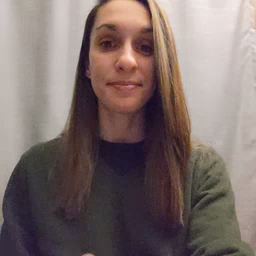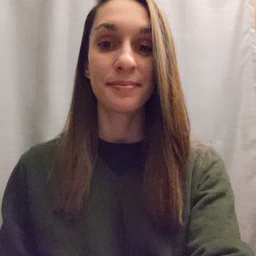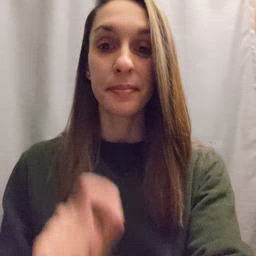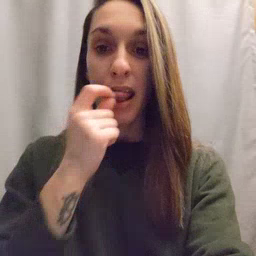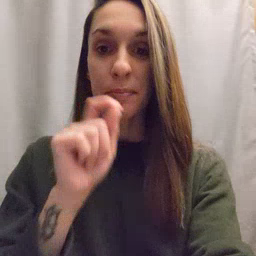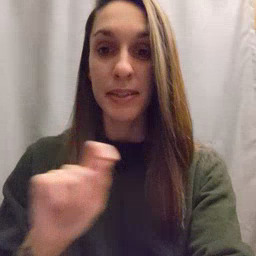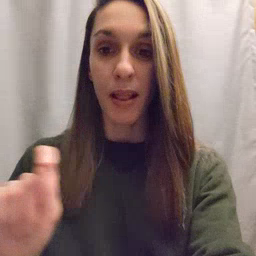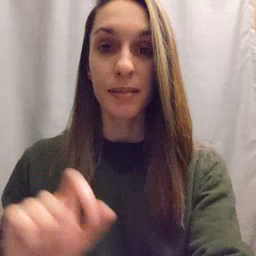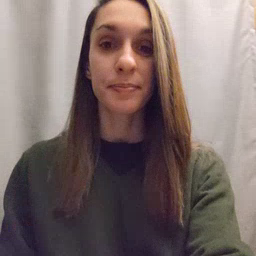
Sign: pencil